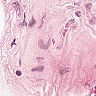
Metastatic tissue present: no